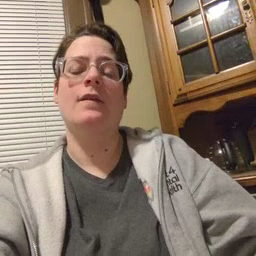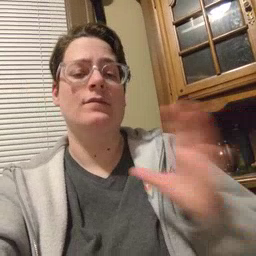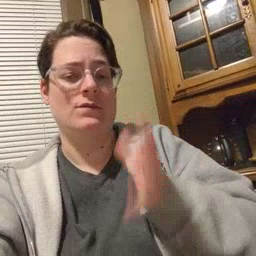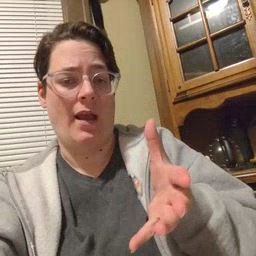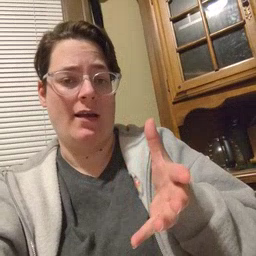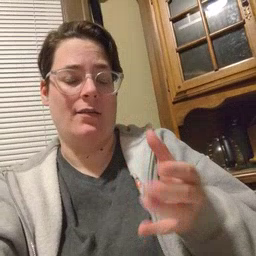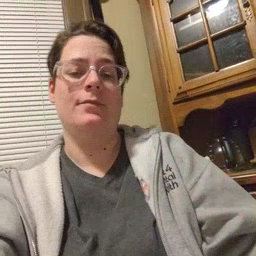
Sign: fine